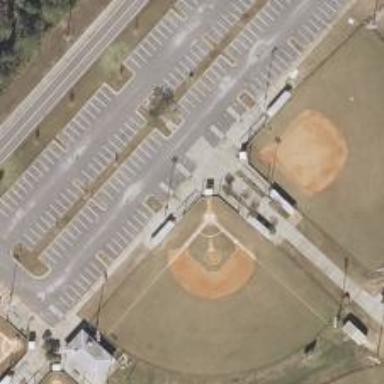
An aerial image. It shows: Bleachers on leisure land.